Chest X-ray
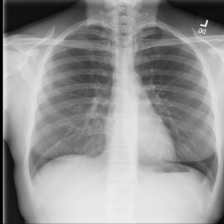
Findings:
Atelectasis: negative
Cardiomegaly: negative
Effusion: negative
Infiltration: negative
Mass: negative
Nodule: positive
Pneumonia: negative
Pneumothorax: negative
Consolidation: negative
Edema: negative
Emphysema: negative
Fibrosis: negative
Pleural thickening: negative
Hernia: negative